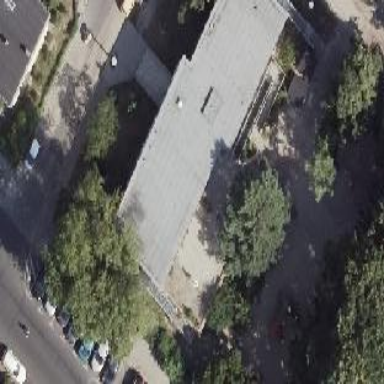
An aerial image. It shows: Flat roof kindergarten building.